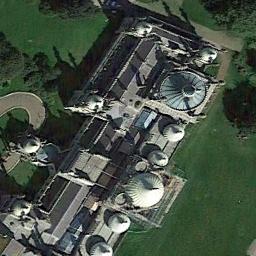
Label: palace